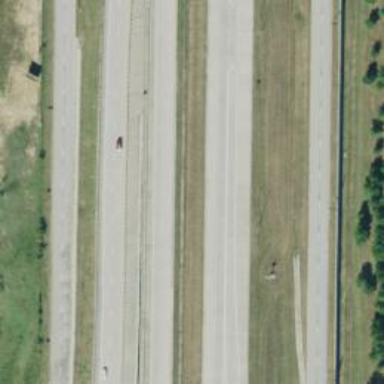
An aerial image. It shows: View of motorway.